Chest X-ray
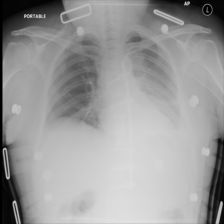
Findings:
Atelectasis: negative
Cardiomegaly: negative
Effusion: negative
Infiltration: negative
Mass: negative
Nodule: negative
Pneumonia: negative
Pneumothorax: negative
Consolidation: positive
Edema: negative
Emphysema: negative
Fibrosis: negative
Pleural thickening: negative
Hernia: negative